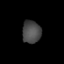
Tissue: prostate
Cell type: T cells
Senescence score: 0.2372
Nuclear area (px): 418
Mean DAPI intensity: 72.844